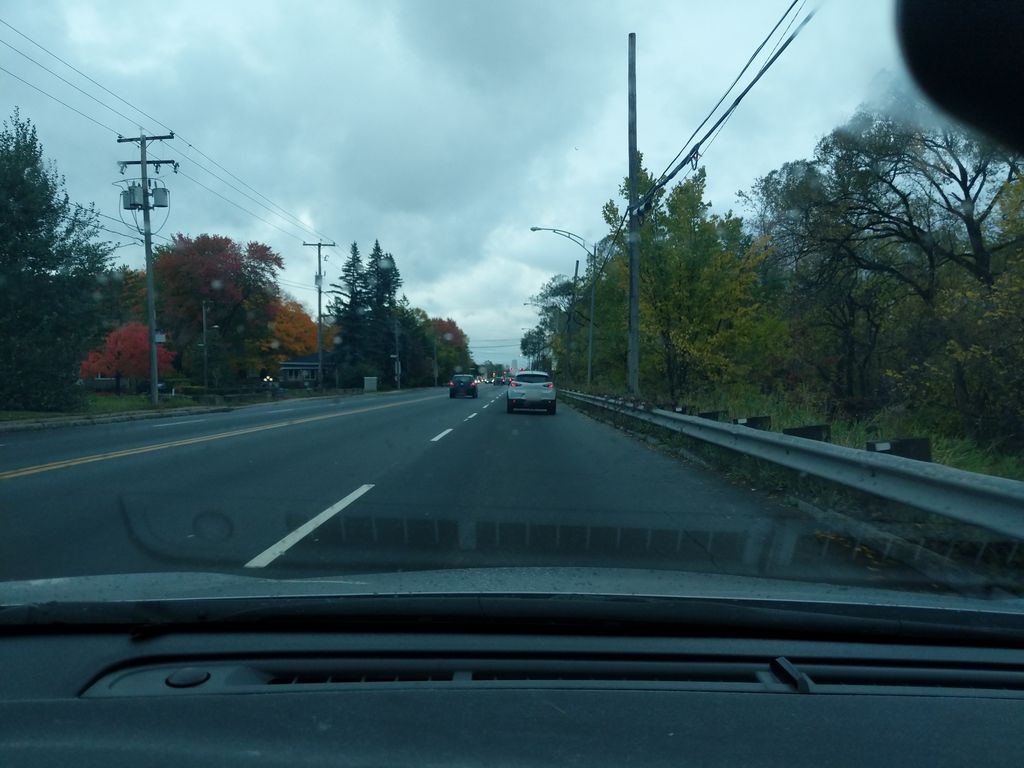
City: quebec_city